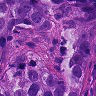
Metastatic tissue present: yes